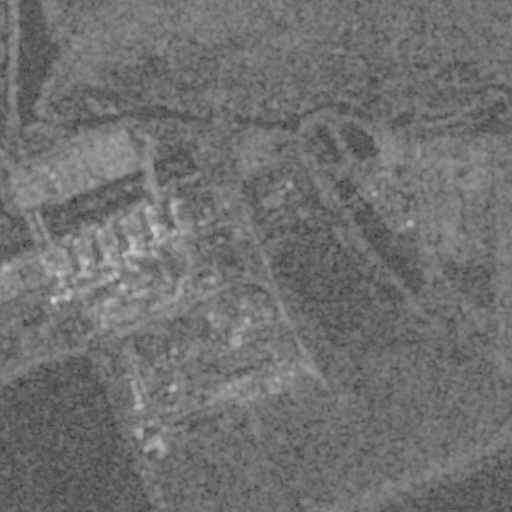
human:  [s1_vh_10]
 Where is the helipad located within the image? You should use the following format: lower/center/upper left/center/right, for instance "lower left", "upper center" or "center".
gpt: The helipad is located in the center of the image.
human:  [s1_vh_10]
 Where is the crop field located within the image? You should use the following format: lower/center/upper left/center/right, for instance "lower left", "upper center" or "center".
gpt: There is no crop field in the image.

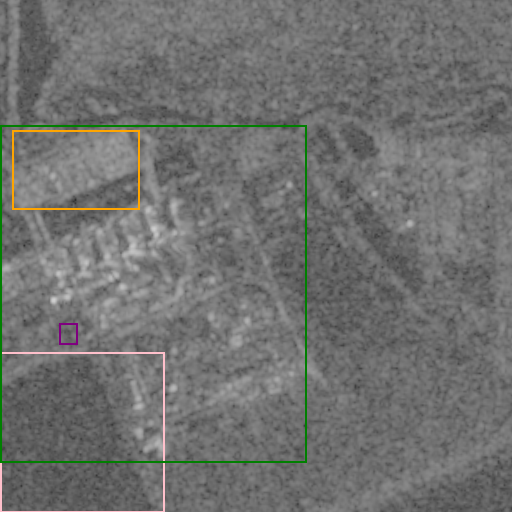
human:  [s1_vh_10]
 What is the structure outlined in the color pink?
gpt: The structure outlined in pink is a crop field.
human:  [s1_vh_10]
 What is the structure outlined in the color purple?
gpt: The structure outlined in purple is a parking lot.
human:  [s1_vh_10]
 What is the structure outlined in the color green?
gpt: The structure outlined in green is a power plant.
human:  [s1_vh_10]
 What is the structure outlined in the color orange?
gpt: The structure outlined in orange is a power substation.
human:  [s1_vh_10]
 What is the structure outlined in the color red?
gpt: There is no red outline.